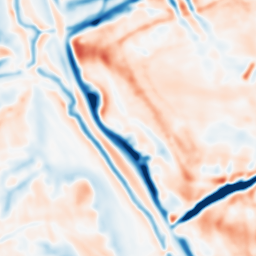
Category: multiscale
Decomposition family: dog_multiscale
Decomposition parameters: sigma_ratio: 1.4
n_scales: 4
base_sigma: 2
Upsampling method: linear_exact
Upsampling parameters: scale: 8
Upsampling scale: 8